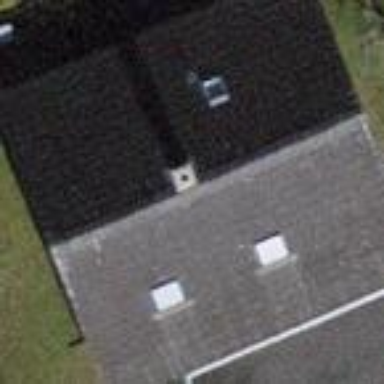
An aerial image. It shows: Building with tiled roof.